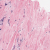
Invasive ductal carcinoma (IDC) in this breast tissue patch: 1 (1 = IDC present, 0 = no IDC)